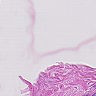
Metastatic tissue present: no